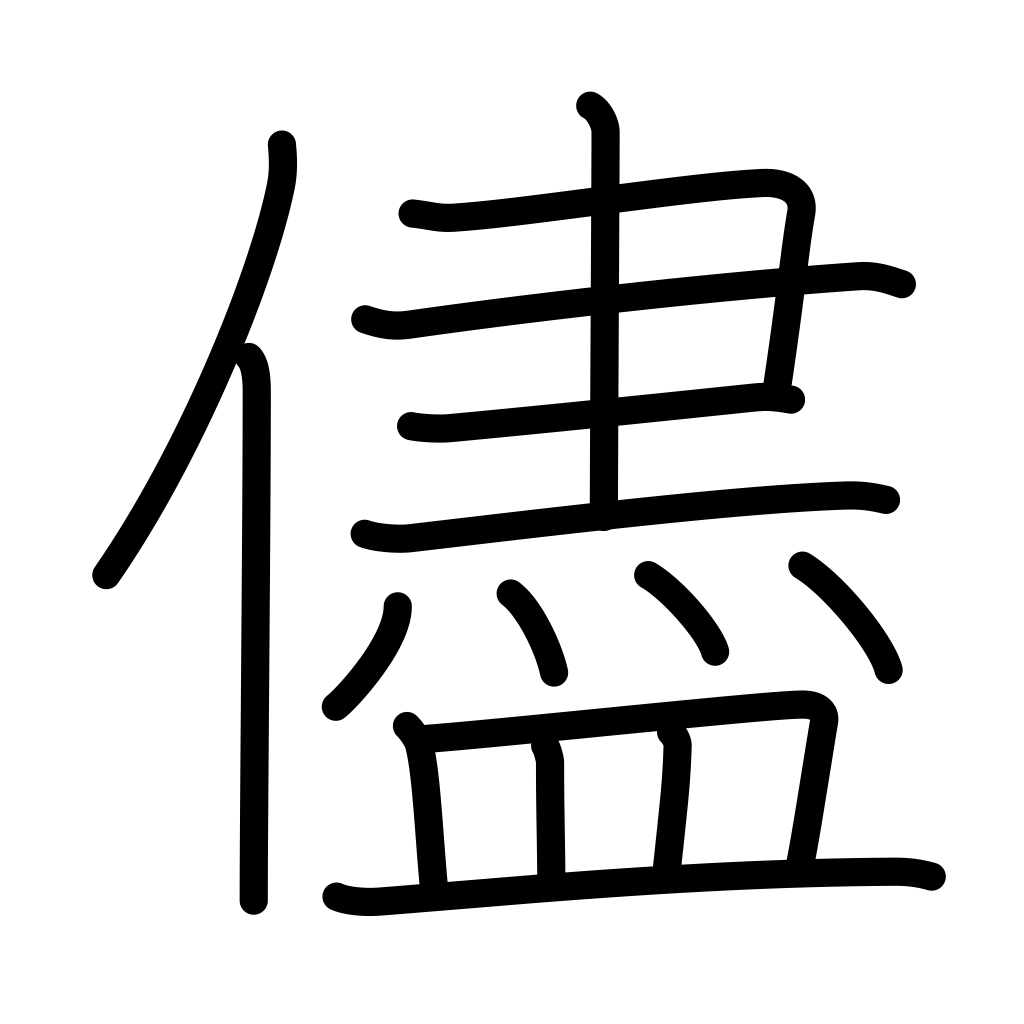
Meaning: as it is, because